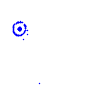
Particle: kaon